Field crop: maize
Growth stage: 2
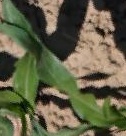
Species: maize